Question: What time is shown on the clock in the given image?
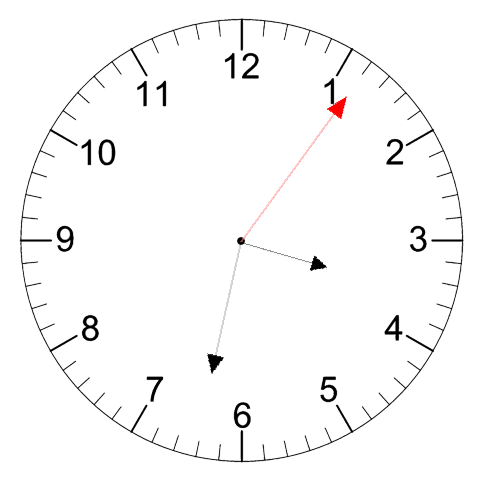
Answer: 03:32:06